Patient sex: F
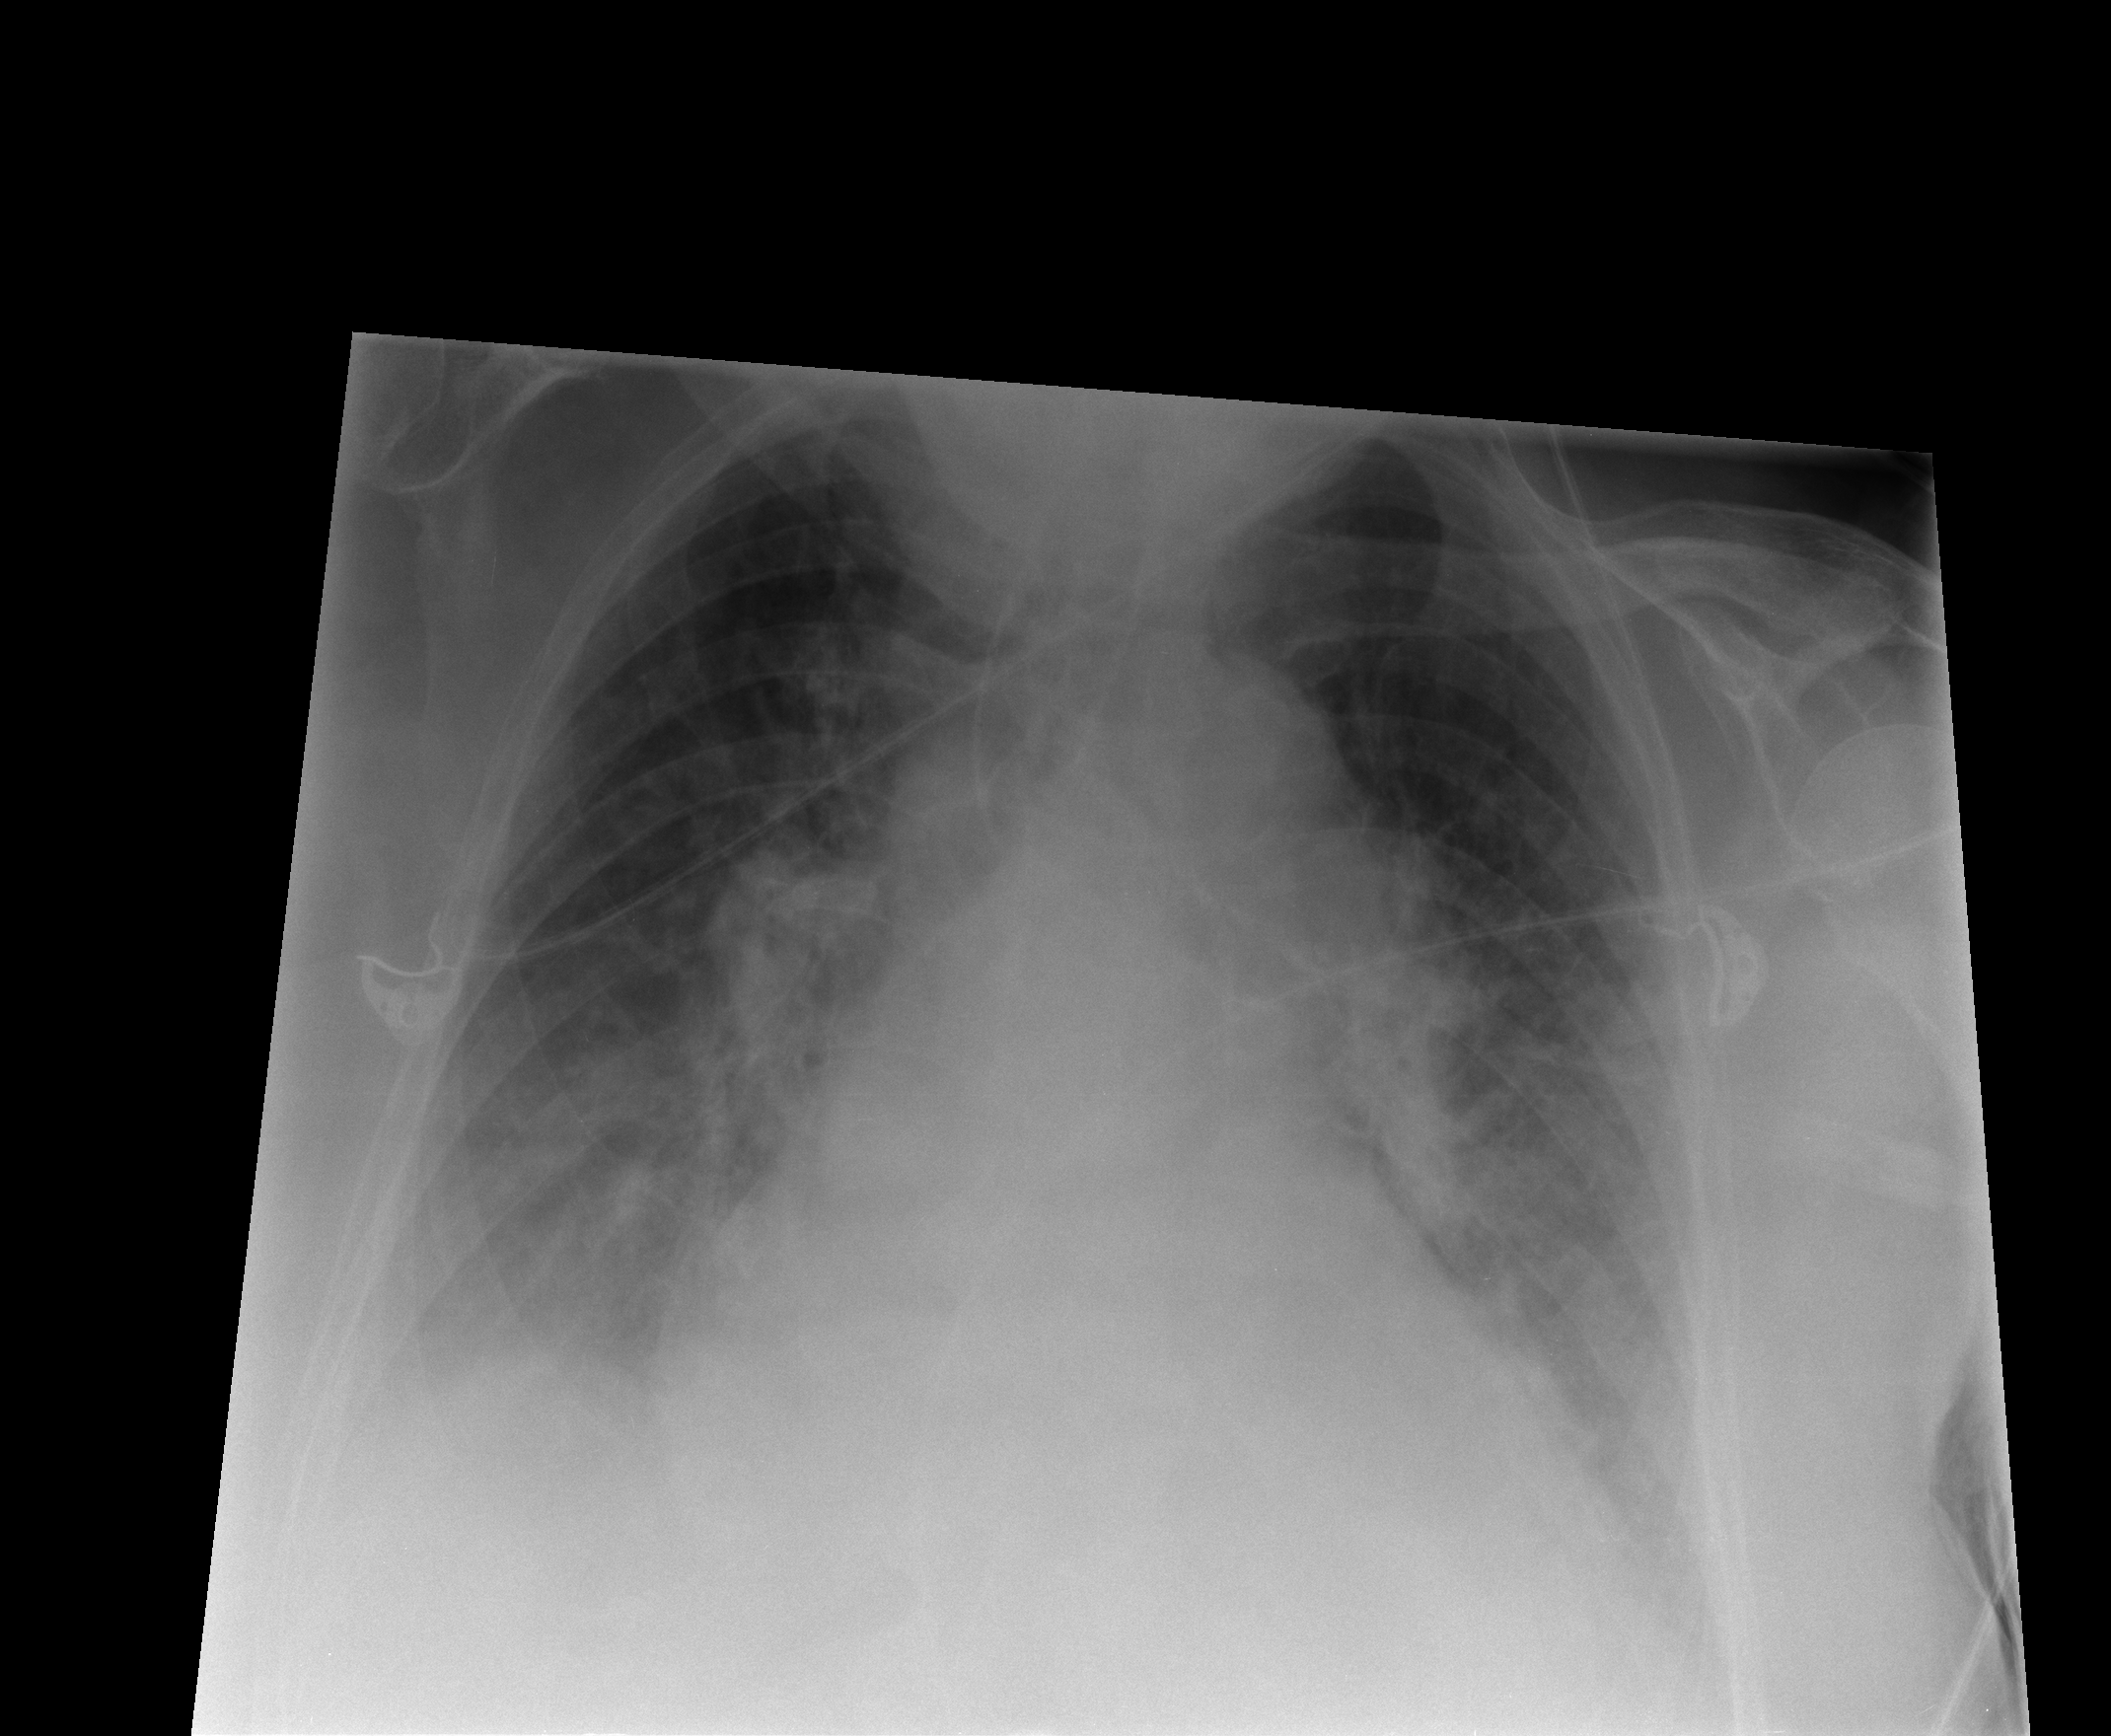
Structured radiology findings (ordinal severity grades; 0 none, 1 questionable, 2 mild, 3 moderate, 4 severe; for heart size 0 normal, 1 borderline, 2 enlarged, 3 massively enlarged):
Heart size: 3
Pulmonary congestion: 3
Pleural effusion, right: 2
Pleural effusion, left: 2
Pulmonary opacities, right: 1
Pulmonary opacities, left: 0
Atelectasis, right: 2
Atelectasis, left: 2